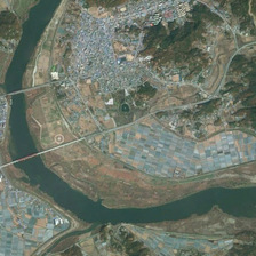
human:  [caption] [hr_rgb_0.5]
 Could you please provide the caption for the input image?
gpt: The saddle shaped River surrounds fields and houses.

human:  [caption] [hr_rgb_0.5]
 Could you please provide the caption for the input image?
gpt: the saddle-shaped river surrounds the earth with pieces of agricultural land and dense houses.

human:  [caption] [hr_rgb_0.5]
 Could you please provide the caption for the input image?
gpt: Two bridges span this curved river connecting the blocks of the field along with the rich areas.

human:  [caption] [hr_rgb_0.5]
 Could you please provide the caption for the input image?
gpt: Saddle shaped River surrounds land in farmland and dense houses.

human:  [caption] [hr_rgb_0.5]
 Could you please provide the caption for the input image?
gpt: Two bridges span the curved river, linking prosperous areas to vast fields.